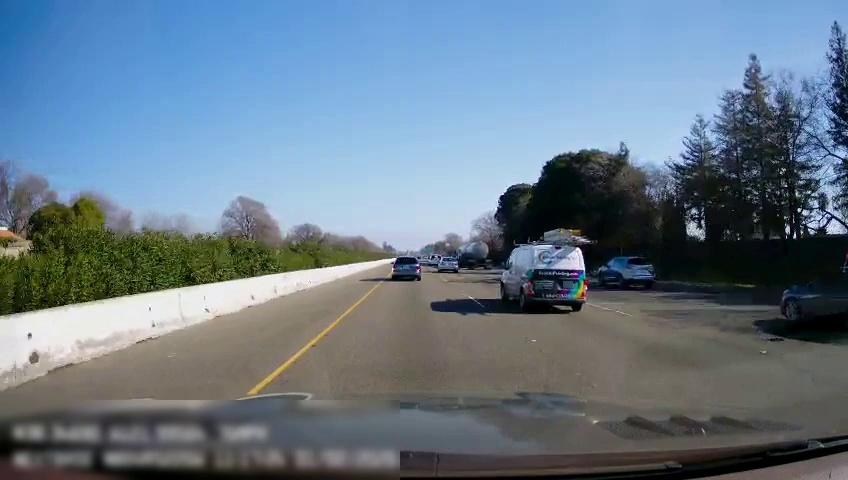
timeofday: Day
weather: Sunny
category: Drivable Space
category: Vehicles | Car
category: Vehicles | Car
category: Vehicles | Car
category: Vehicles | Van
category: Vehicles | Car
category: Vehicles | Truck
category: Vehicles | Car
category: Lanes | Current Lane
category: Lanes | Current Lane
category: Lanes | Alternate Lane